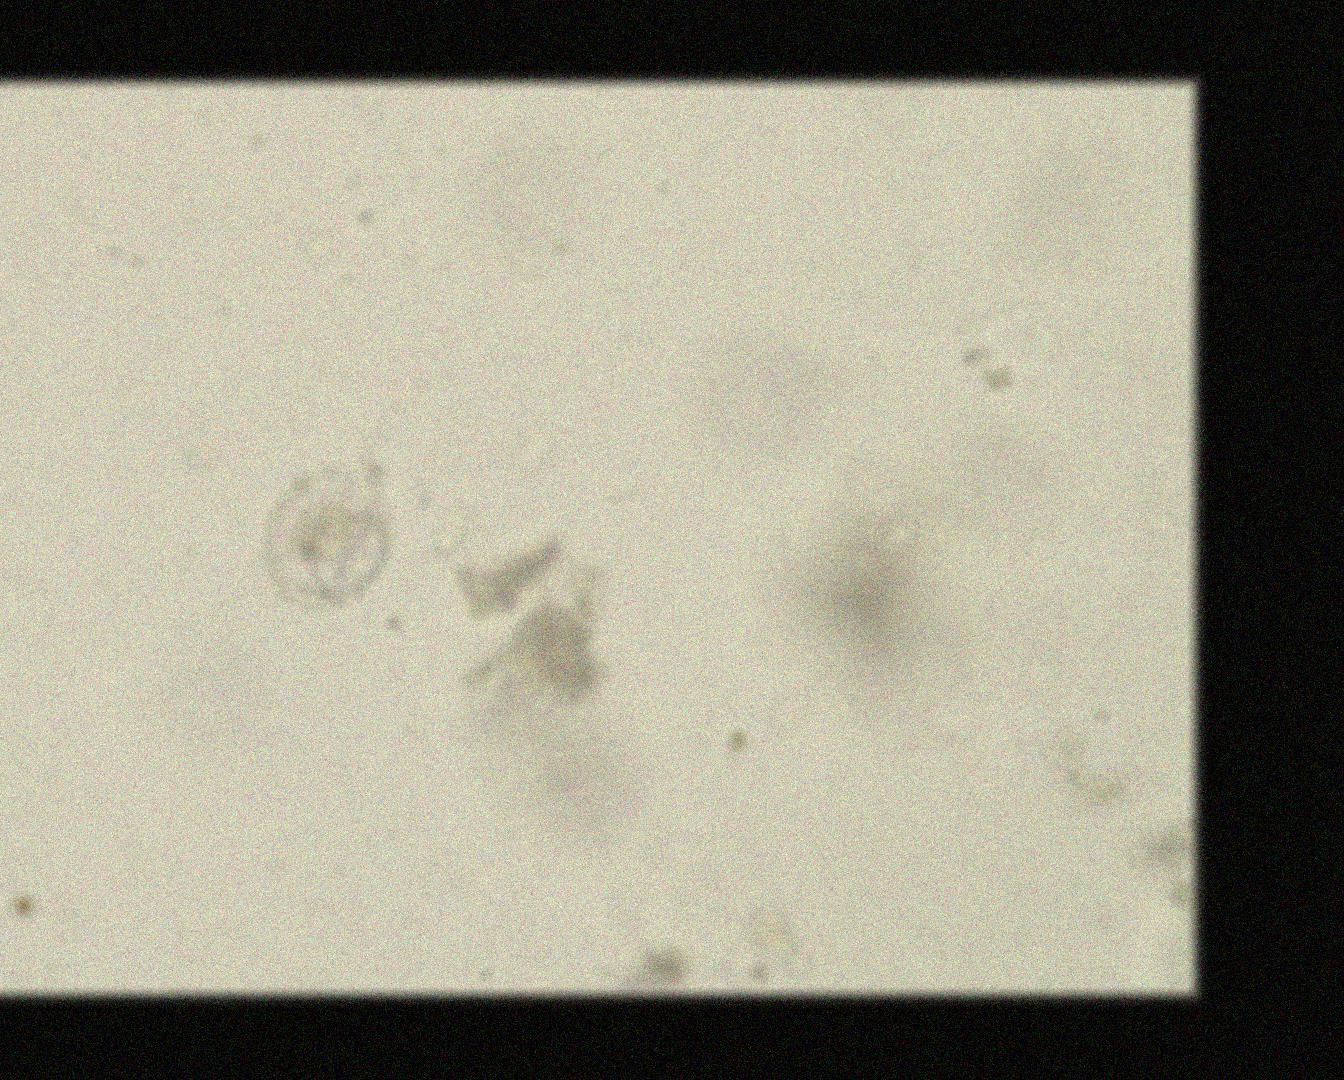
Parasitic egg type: Hymenolepis nana